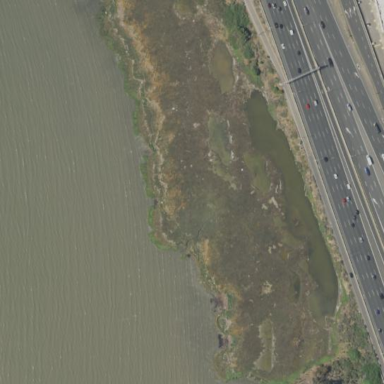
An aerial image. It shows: Marshy wetland area.